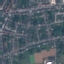
Land use / land cover: Residential